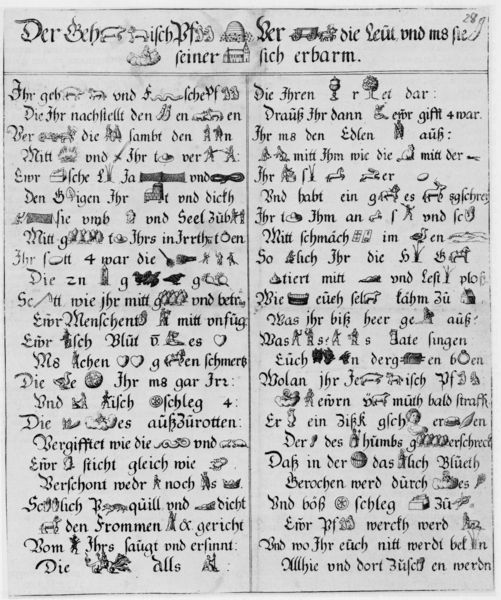
Titel: Der Geh[sau] [wider]isch Pf[affen] [schwarm] Ver[führt] die Leut
Institution: (Seriendruck)
Schlagwörter: baum, weiß, grau, hut, schwarz, zeichen, zeichnung, leute, alt, bibel, rahmen, kirche, blatt, schrift, bilder, papier, zwei, schule, grafik, graphik, linien, spalten, weis, figuren, lesen, verzierung, deutsch, punkte, kolonnen, buch, druck, stich, seite, illustration, schwarzweiß, text, buchstaben, überschrift, rom, seiten, gotisch, bildzeichen, mittelalter, gedicht, rätsel, lernen, erbarmen, welt, verse, altdeutsch, handschrift, der, symbole, wörter, rezept, fibel, lyrik, manuskript, wortspiel, kunstschrift, sichtbar, alte schrift, detsch, gotische schrift, lesebuch, leseübung, wortspiele, handgeschrieben, bilderschrift, zwei spalten, manuscript, bildertext, 289, rebus, bibelspruch, handschrifft, bilderrätsel